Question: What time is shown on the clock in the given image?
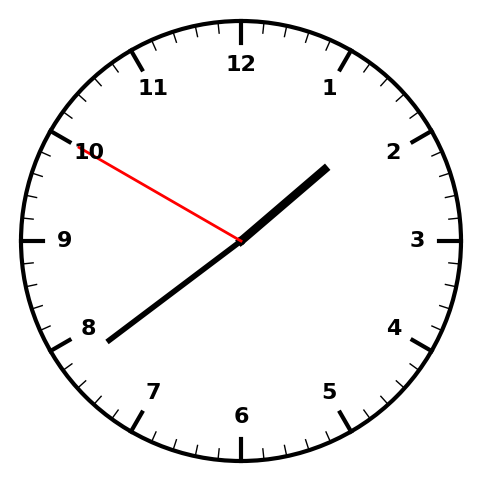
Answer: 01:38:50